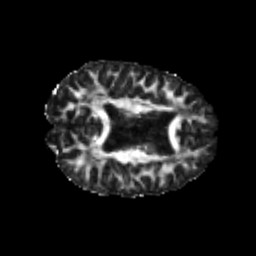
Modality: FA
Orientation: axial
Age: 21
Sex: male
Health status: healthy
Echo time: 0.074 s